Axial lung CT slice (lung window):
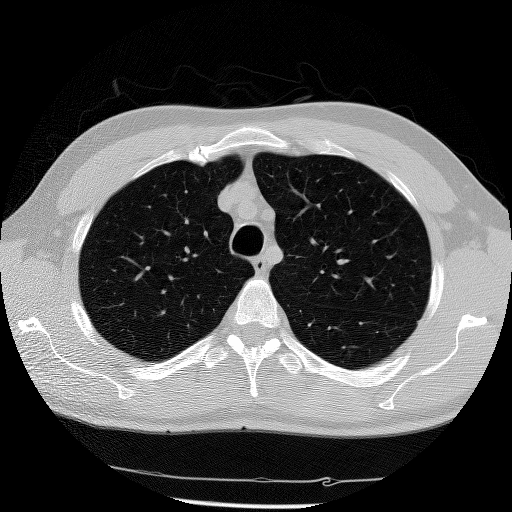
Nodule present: no